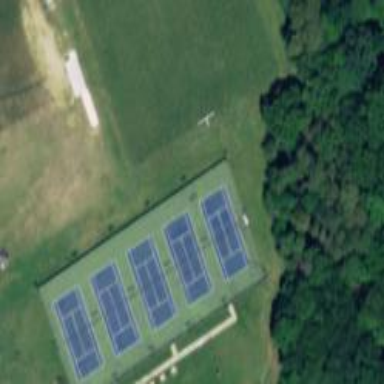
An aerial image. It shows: Hardcourt tennis pitch for leisure land activities.